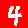
Digit: 4